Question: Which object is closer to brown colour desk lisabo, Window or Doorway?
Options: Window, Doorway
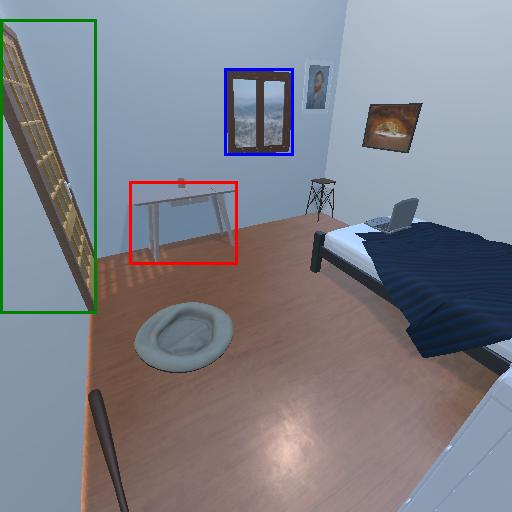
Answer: Window